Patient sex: M
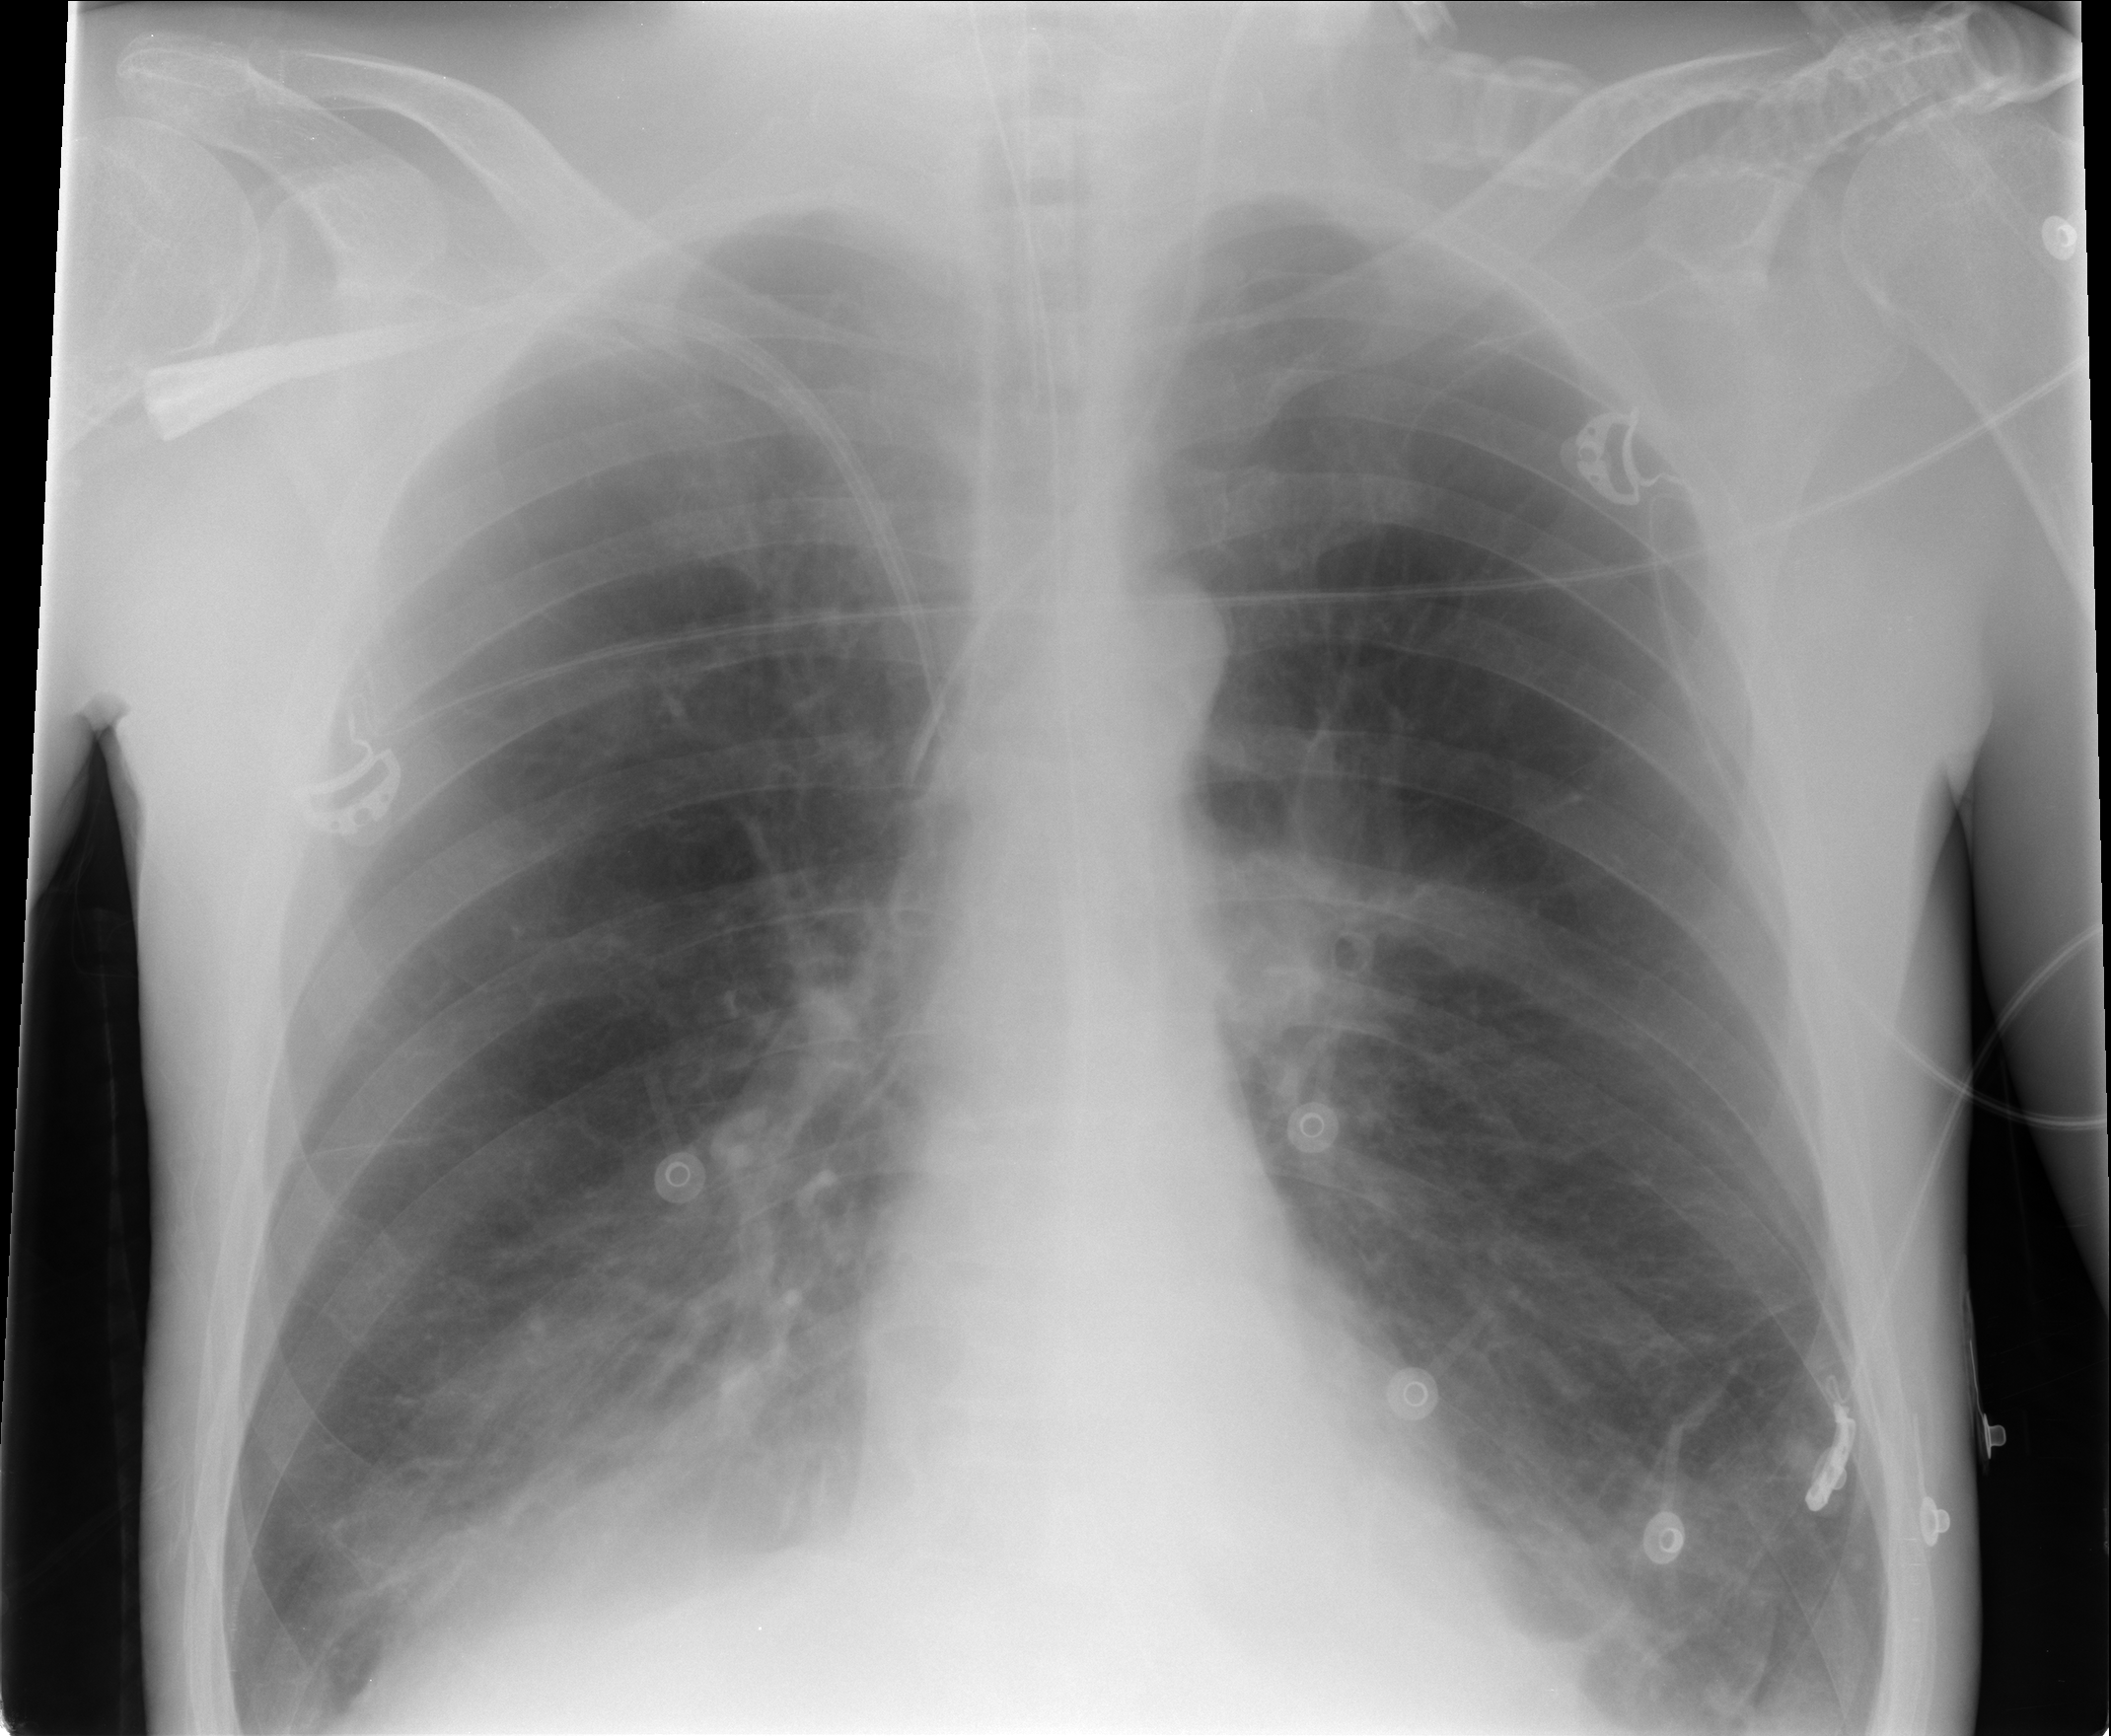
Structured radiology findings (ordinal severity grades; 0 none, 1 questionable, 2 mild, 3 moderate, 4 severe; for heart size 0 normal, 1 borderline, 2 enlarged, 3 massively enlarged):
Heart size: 0
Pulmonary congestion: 0
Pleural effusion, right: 0
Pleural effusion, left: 0
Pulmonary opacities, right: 0
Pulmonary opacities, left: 0
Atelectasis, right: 2
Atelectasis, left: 2